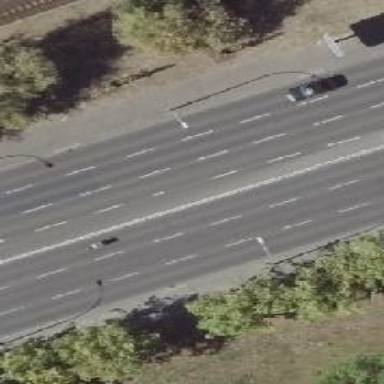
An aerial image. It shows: Primary highway with dual carriageway surfaced with asphalt.